A scalogram (wavelet time-scale view) of one vibration snapshot from a rotating machine is shown. Determine the machine's mechanical condition. Answer with exactly one of: normal, misalignment, unbalance, looseness.
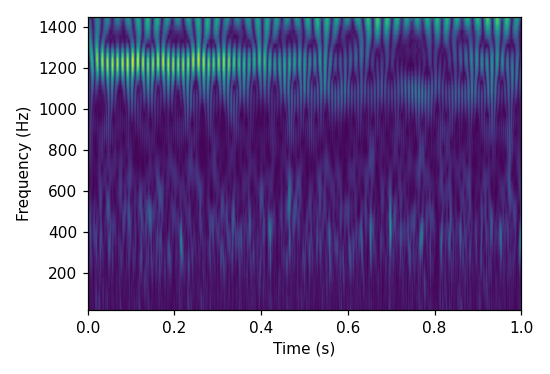
Answer: looseness